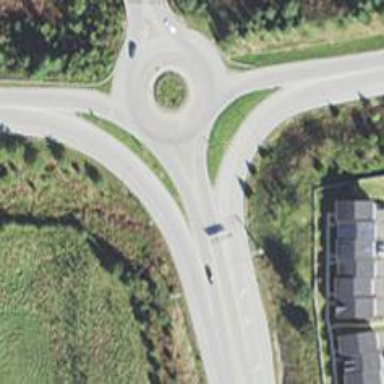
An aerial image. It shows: Asphalt road that is secondary route leading to roundabout.